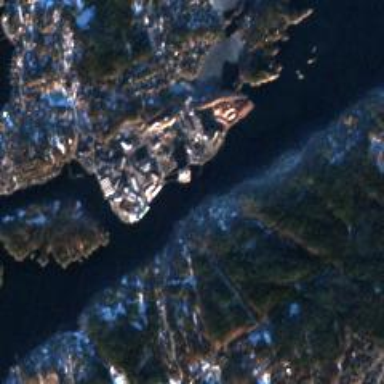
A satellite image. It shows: Quay by the natural coastline.